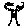
Label: tree